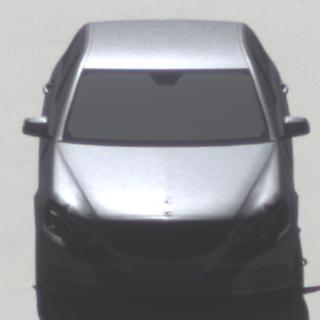
Make: Mercedes-Benz
Model: E 200
Detailed model: E-Class (212) Limousine
Model produced from: 2013/04
Model produced until: 2015/10
Doors: 4
Color: gray
Road condition: dry road
Daytime: midday
Contrast: high contrast